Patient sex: M
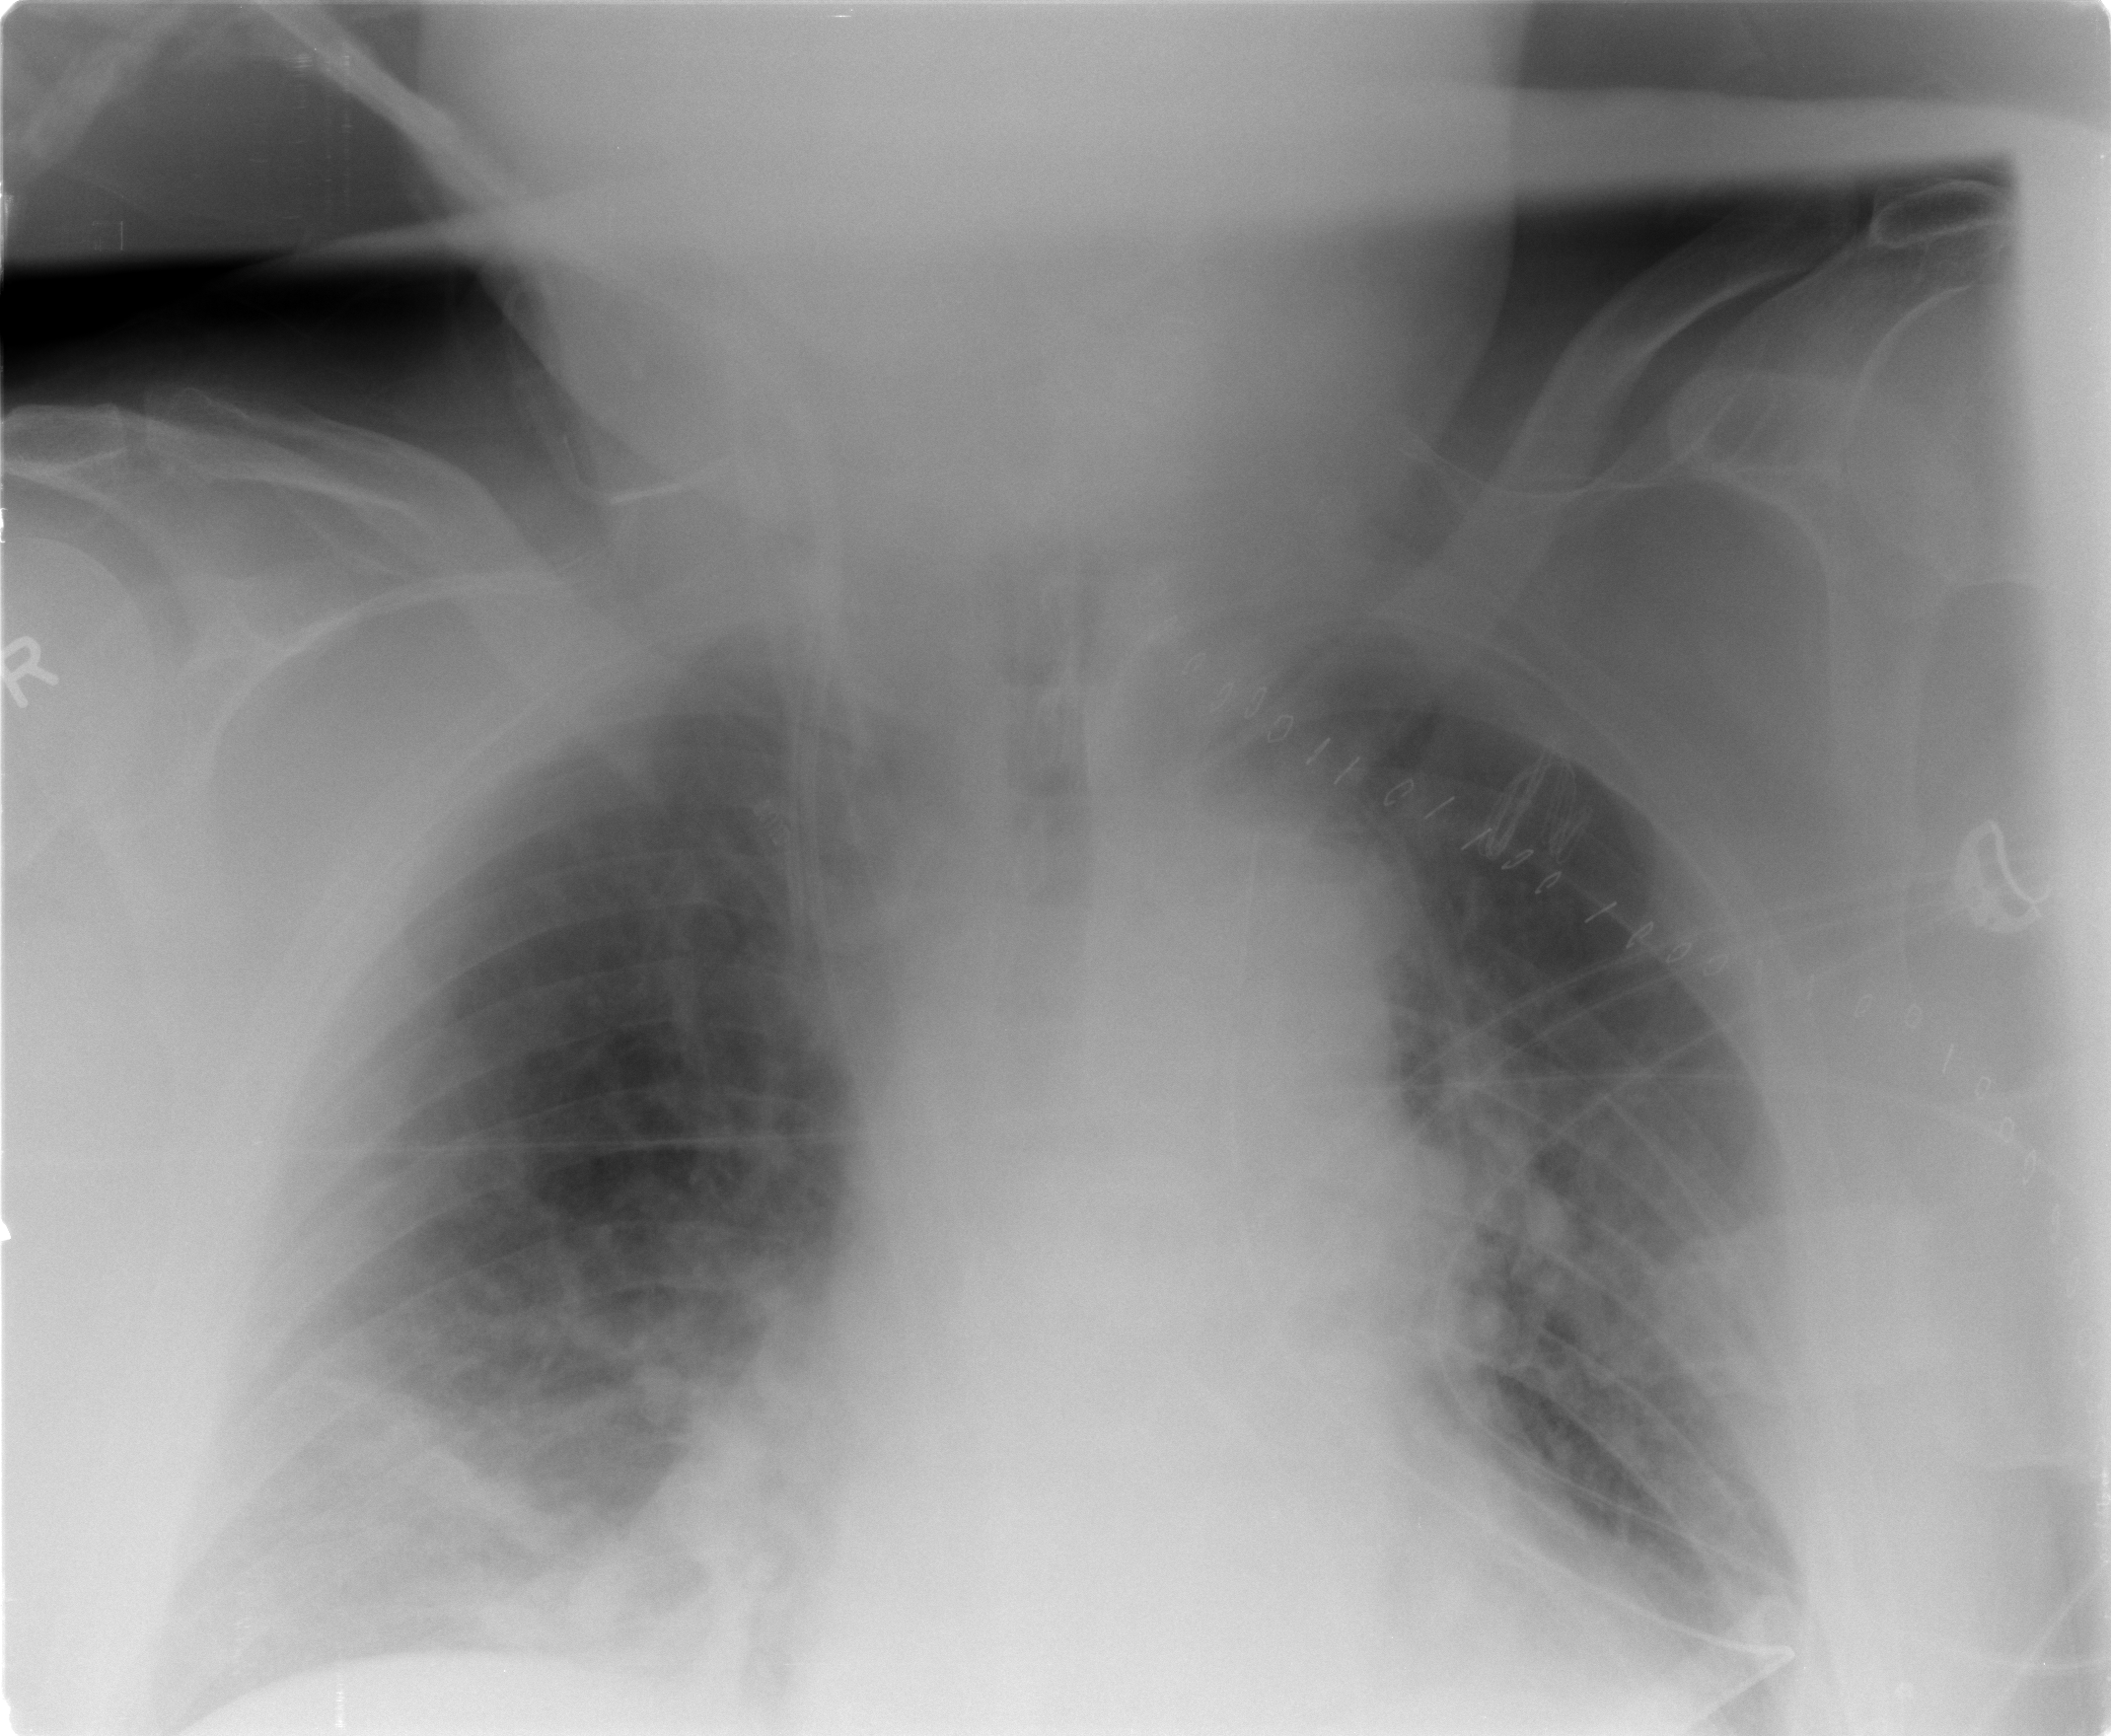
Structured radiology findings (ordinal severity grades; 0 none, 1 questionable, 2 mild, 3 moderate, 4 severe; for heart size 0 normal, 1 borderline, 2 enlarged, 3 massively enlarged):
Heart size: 2
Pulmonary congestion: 2
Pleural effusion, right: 2
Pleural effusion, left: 1
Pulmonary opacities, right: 2
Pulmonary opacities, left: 2
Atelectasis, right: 2
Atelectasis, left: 0